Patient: sex M, age 94
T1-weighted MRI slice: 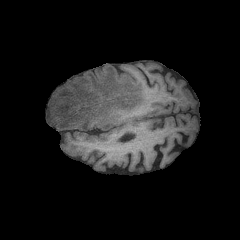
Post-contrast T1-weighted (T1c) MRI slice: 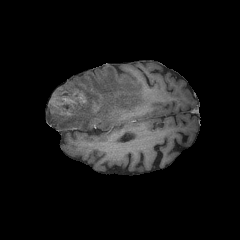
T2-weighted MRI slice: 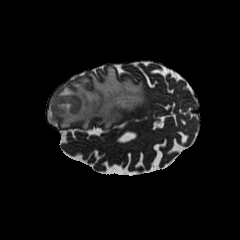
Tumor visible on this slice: yes
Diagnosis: Glioblastoma, IDH-wildtype
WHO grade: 4